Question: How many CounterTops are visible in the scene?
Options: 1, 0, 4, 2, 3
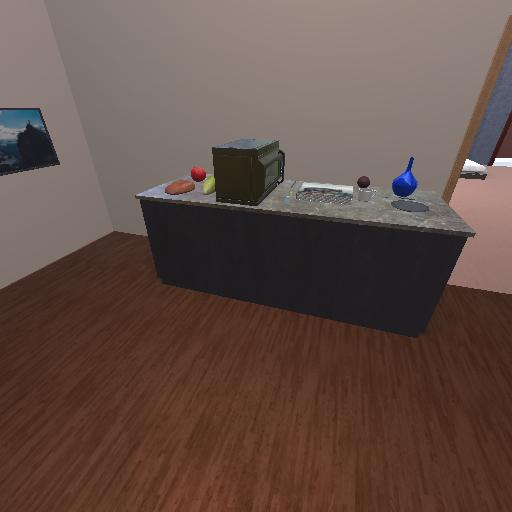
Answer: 1